Question: Using a relative view, how can I alight 2 text-views in the same line? one has to be stuck to the left and the other onto the right.
If you are a web developer, you can imagin it as applying 'float:left' and 'float:right' to the 2 text-views respectively
Will contain an event title
Will contain the event's time
I want something like this:

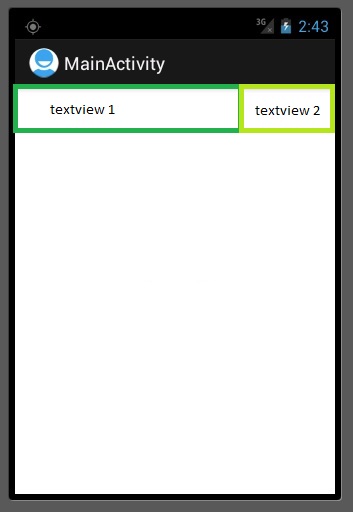
Answer: Try this...
'''
<RelativeLayout xmlns:android="http://schemas.android.com/apk/res/android"
xmlns:tools="http://schemas.android.com/tools"
android:id="@+id/main_lay"
android:layout_width="match_parent"
android:layout_height="match_parent" >
<TextView
android:id="@+id/text"
android:layout_width="wrap_content"
android:layout_height="wrap_content"
android:layout_alignParentLeft="true"
android:text="@string/hello_world" />
<TextView
android:id="@+id/text1"
android:layout_width="wrap_content"
android:layout_height="wrap_content"
android:layout_alignParentRight="true"
android:text="@string/hello_world" />
</RelativeLayout>
'''
Or
'''
<LinearLayout xmlns:android="http://schemas.android.com/apk/res/android"
xmlns:tools="http://schemas.android.com/tools"
android:layout_width="match_parent"
android:layout_height="wrap_content"
android:orientation="horizontal" >
<TextView
android:layout_width="0dp"
android:layout_height="wrap_content"
android:layout_weight="1"
android:text="@string/hello_world" />
<TextView
android:layout_width="wrap_content"
android:layout_height="wrap_content"
android:text="@string/hello_world" />
</LinearLayout>
'''